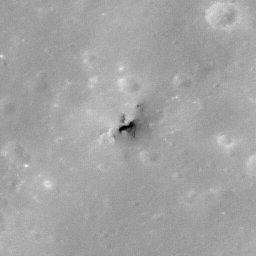
Pit: Copernicus 11
Host crater: Copernicus
Host type: impact_melt
Lunar coordinates: latitude 9.973, longitude 340.728